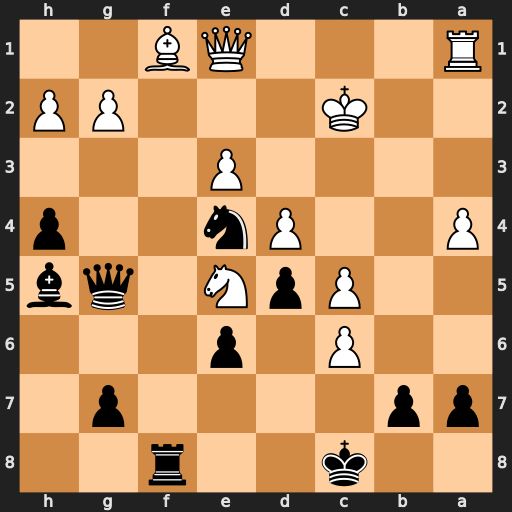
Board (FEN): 2k2r2/pp4p1/2P1p3/2PpN1qb/P2Pn2p/4P3/2K3PP/R3QB2
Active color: b
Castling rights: -
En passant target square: -
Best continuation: Rf2+ Kb3 Rxf1 cxb7+ Kxb7